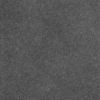
Label: dusty